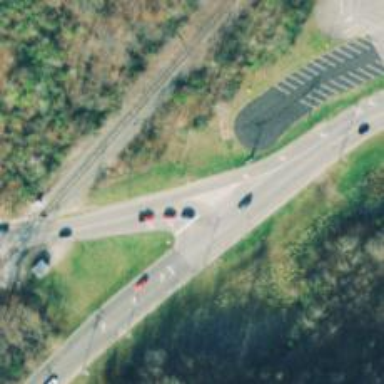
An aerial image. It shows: Secondary link road.